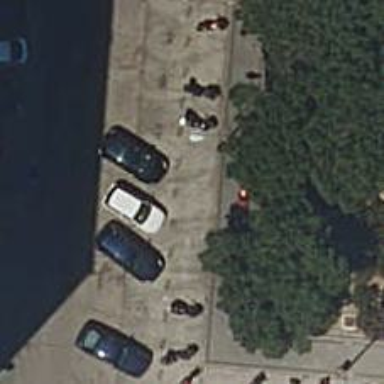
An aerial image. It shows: Motorcycle parking area.